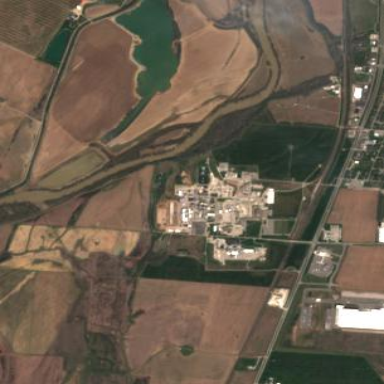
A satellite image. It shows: Industrial area with chemical facilities.